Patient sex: M
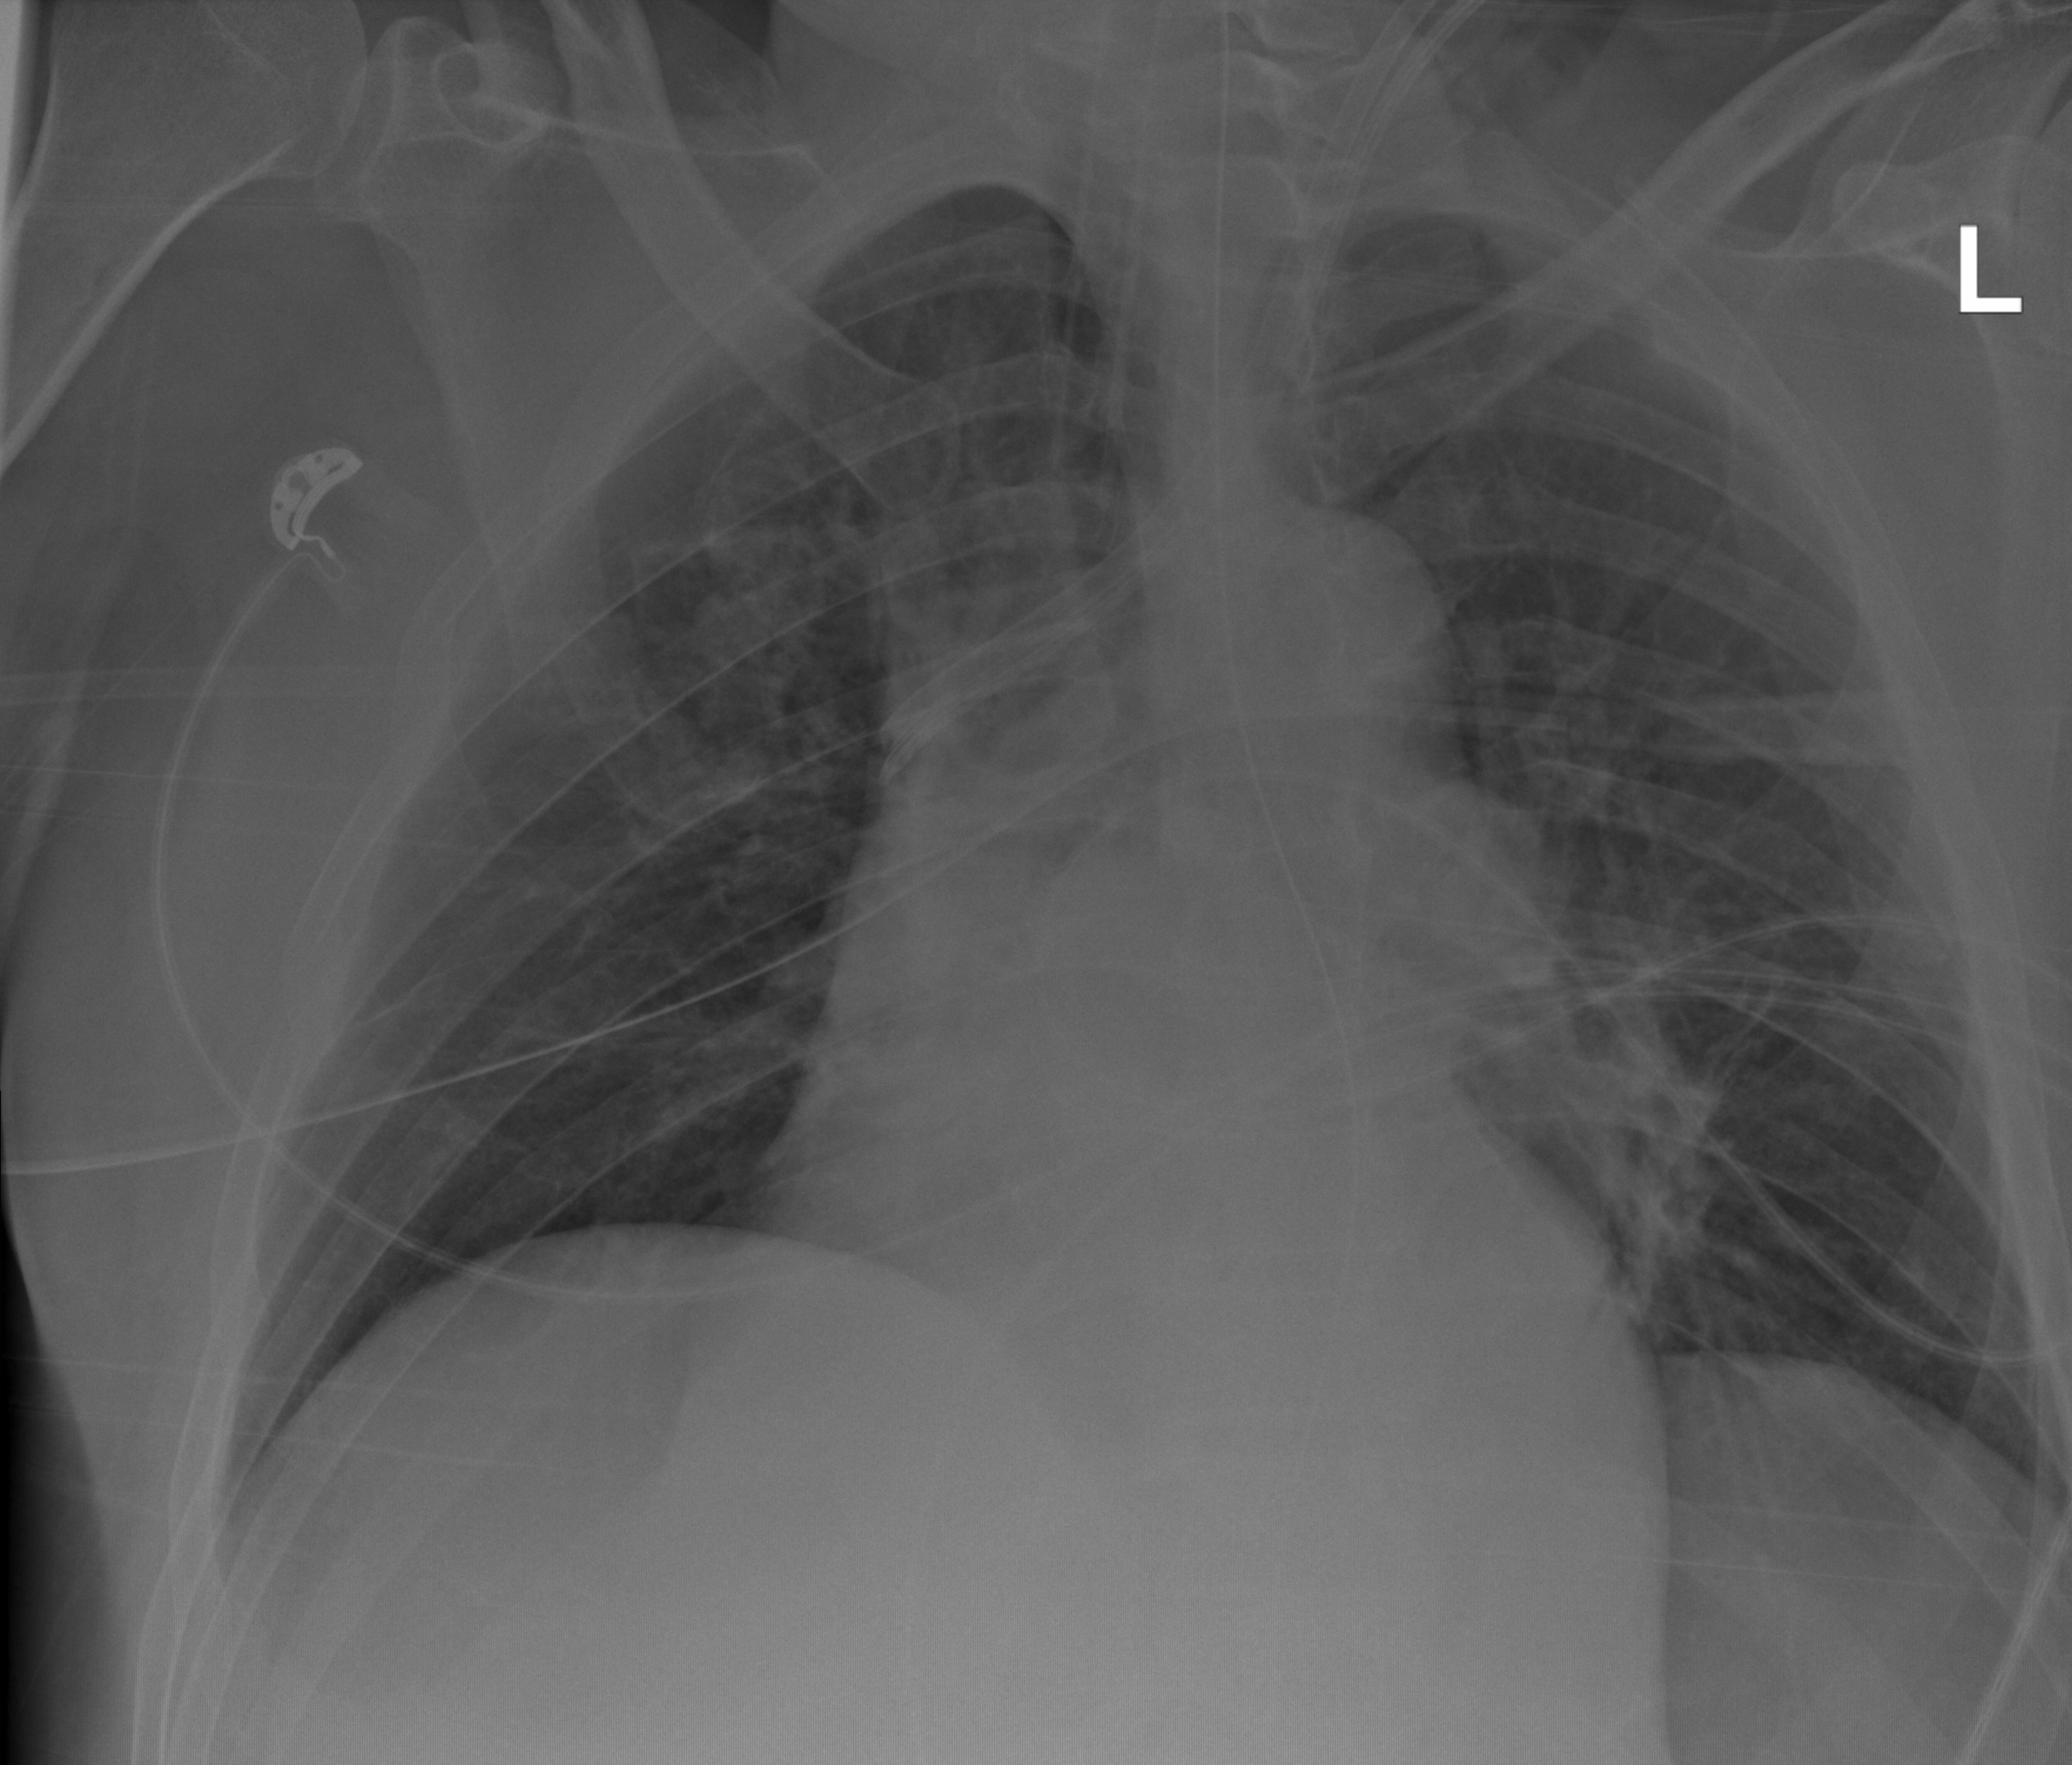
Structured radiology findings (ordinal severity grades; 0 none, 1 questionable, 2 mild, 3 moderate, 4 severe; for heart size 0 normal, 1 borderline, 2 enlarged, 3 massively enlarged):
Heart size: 2
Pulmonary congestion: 0
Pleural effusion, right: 0
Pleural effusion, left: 0
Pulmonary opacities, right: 0
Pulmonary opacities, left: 0
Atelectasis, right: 0
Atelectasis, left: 0